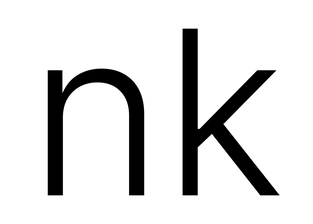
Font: Inter_Light